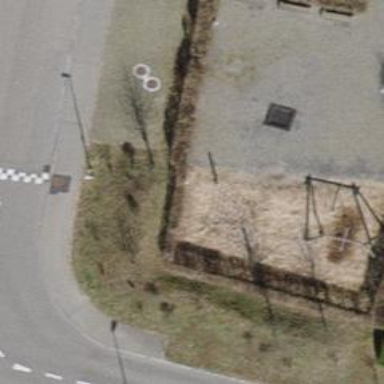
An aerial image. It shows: Playground featuring climbing frame.